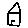
Label: house